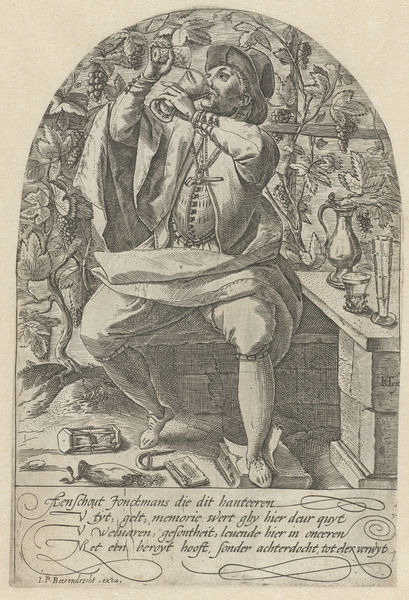
Titel: De jonge drinker
Künstler: Hendrick Goltzius
Standort: Amsterdam
Institution: Rijksmuseum
Schlagwörter: blätter, mann, glas, hut, gläser, hose, trinken, trinkend, gewand, kelch, kanne, krug, ranken, trauben, schrift, schuhe, kette, wein, becher, gefäß, buch, text, beutel, efeu, weintrauben, trinker, pokal, reben, weinranken, wanduhr, zecher, weinreben, winzer, schrif, sanduhr, trinekn, krampe, anduhr